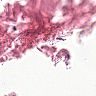
Metastatic tissue present: no